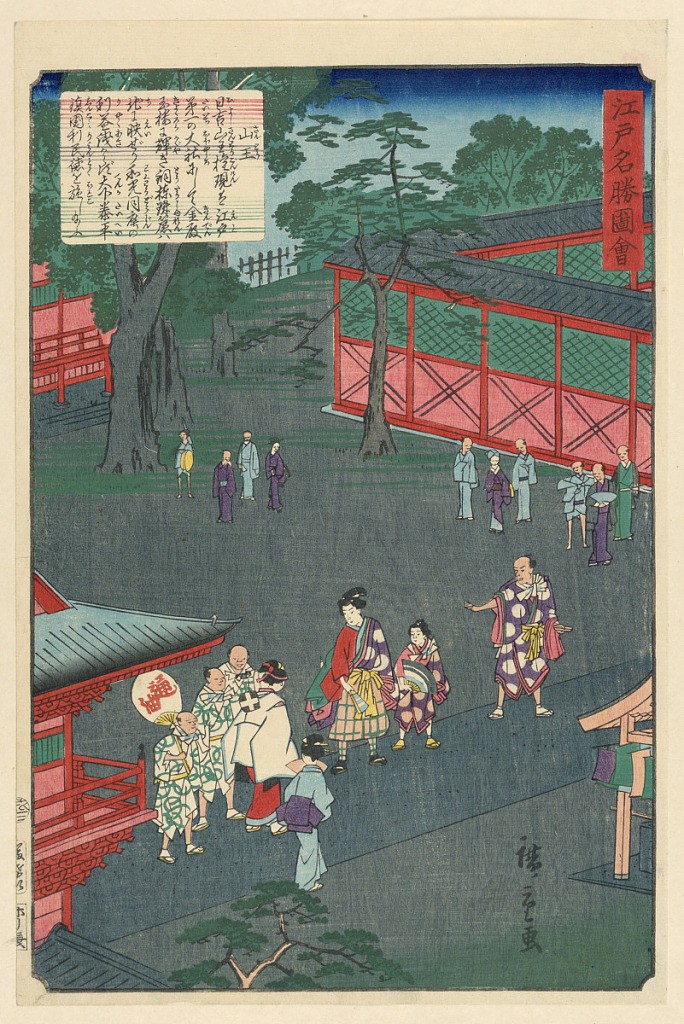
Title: Funerary Procession
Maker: Ando Hiroshige, Japanese, 1797–1858
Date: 1797-1858
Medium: Woodblock print in colored ink on paper
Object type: Print
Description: This depiction of a funeral procession shows an older woman being supported by the community as she walks filled with grief. The family members who just lost a loved one wear white, unlike western traditions. At an initial glance, one might think this is a wedding.